Question: I want to put phone number from editText to custom alert dialog when i click "NEXT" like this :

I have been put getStringExtra to textView custom dialog but i should click "Yes", then number success displayed. But what i want is when i click "NEXT", number displayed.
Code :
'''
public void sendVerificationCode() {
phoneNumber = countryCode.getFullNumberWithPlus(); // The number i want to display to custom alert dialog
Intent moveVerification = new Intent(CreateUserActivity.this, VerificationCode.class);
moveVerification.putExtra("sendPhoneNumber", phoneNumber);
startActivity(moveVerification);
finish();
}
public void dialogVerification() {
dialogVerification = new Dialog(CreateUserActivity.this);
dialogVerification.requestWindowFeature(Window.FEATURE_NO_TITLE);
dialogVerification.setContentView(R.layout.custom_alert_dialog);
dialogVerification.setCanceledOnTouchOutside(false);
Button buttonYes = dialogVerification.findViewById(R.id.buttonYes);
Button buttonEdit = dialogVerification.findViewById(R.id.buttonEdit);
TextView displayNumber = dialogVerification.findViewById(R.id.displayNumber); // I want to display the number at here
dialogVerification.getWindow().setLayout(LinearLayout.LayoutParams.MATCH_PARENT, LinearLayout.LayoutParams.WRAP_CONTENT);
dialogVerification.getWindow().setBackgroundDrawable(new ColorDrawable(Color.TRANSPARENT));
dialogVerification.show();
}
'''
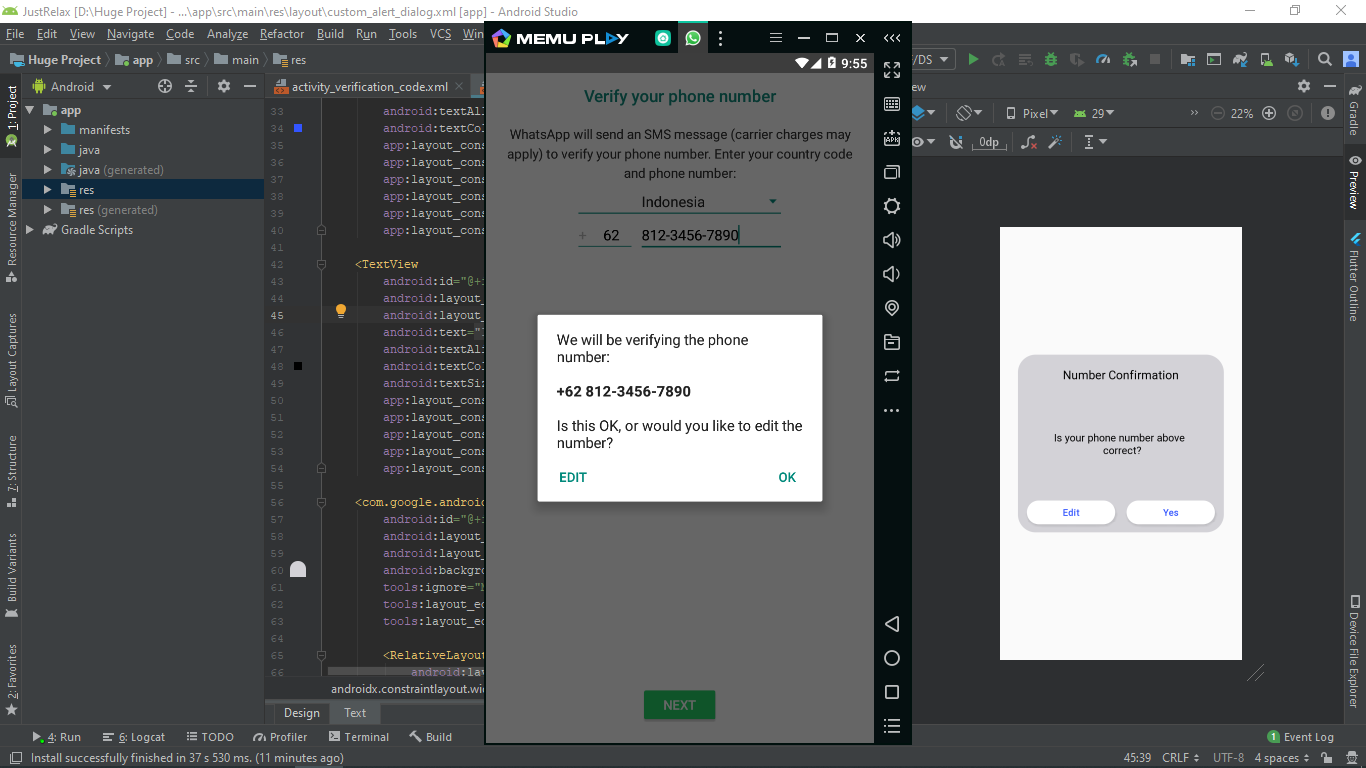
Answer: -
Either pass the 'phoneNumber' as a parameter to the 'dialogVerification()' or declare it as a global variable to use it in any function directly.
1. To pass it as a parameter: call dialogVerification() as from sendVerificationCode() : dialogverification(phoneNumber);
and replace this -> 'public void dialogVerification() {'
with
'public void dialogVerification(int phoneNumber) {'
And simply put the phone number in the textView as
'displayNumber.setText(phoneNumber.toString());'
1. Declaring it as a global variable: declare the phoneNumber before the onStart() just below the class declaration as int phonNumber;
And simply put the phone number in the textView as
'displayNumber.setText(phoneNumber.toString());'
- 'dialogVerification''VerificationCode'
pass it to the other activity as:
'''
Intent intent = new Intent(CreateUserActivity.this, VerificationCode.class);
intent.putExtra("Phone_Number", phoneNumber);
startActivity(intent);
'''
and access that number in 'VerificationCode' as:
'''
int phoneNumber= getIntent().getIntExtra("Phone_Number");
'''
And simply put the phone number in the textView as
'displayNumber.setText(phoneNumber.toString());'
It it's a string, just replace every 'int' with 'String', 'getIntExtra' as 'getStringExtra' and remove that '.toString()'.